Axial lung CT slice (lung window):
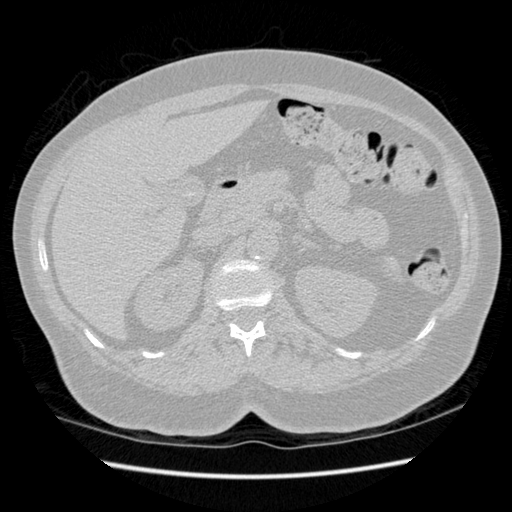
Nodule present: no